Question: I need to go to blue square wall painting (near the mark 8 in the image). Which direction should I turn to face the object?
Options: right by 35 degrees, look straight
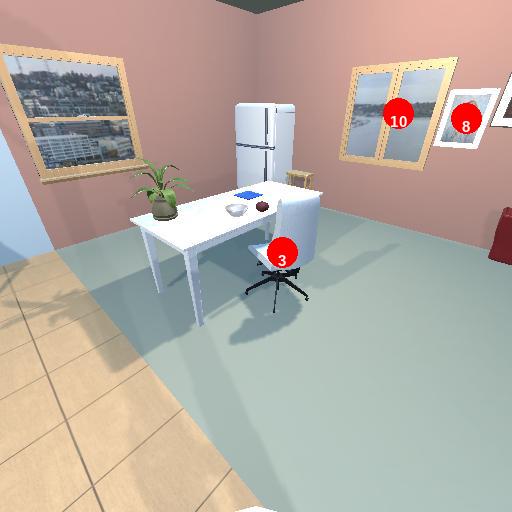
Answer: right by 35 degrees